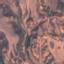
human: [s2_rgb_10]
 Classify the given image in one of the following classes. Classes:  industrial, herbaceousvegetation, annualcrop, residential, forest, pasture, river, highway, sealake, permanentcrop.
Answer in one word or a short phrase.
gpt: HerbaceousVegetation